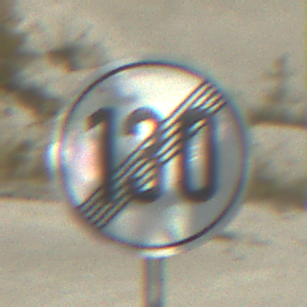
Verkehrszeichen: EndeGeschwindigkeit130
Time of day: MorningAfternoon
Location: Outdoor (Beach)
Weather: PartlyCloudy
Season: NotSpecified
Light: Natural